Question: I have 15-minute timestep data of a quantity for serveral years...
| Datetime | Quantity |
| -------- | -------- |
| 01/07/2018 00:15 | 6.96 |
| 01/07/2018 00:30 | 6.48 |
| 01/07/2018 00:45 | 6.96 |
| 01/07/2018 01:00 | 6.72 |
| . | . |
| . | . |
I am using Pandas. How do I produce a bar plot with months on the horizontal axis; and a series (set of bars) for each year; with the height of each bar being the total quantity for that month & year.
Exactly like this:

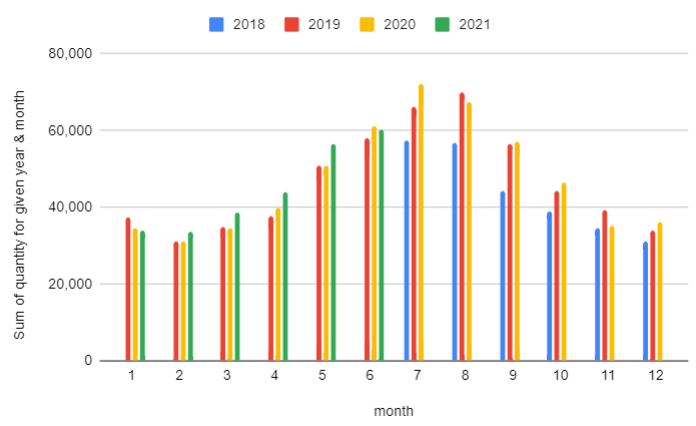
Answer: Fake dataframe creation:
'''
df = pd.DataFrame()
df['Datetime'] = pd.date_range(start = '01/07/2018', end = '13/08/2021', freq = '15min')
df['Quantity'] = np.random.rand(len(df))
'''
Starting from this point, you should extract month and year and save them in separate columns:
'''
df['month'] = df['Datetime'].dt.month
df['year'] = df['Datetime'].dt.year
'''
Then you have to compute the sum of ''Quantity'' by month for each year:
'''
df = df.groupby(by = ['month', 'year'])['Quantity'].sum().reset_index()
'''
After this passage, you should have a dataframe like this:
'''
Datetime Quantity month year
0 2018-01-07 00:00:00 0.226113 1 2018
1 2018-01-07 00:15:00 0.222872 1 2018
2 2018-01-07 00:30:00 0.835484 1 2018
3 2018-01-07 00:45:00 0.775771 1 2018
4 2018-01-07 01:00:00 0.972559 1 2018
5 2018-01-07 01:15:00 0.418036 1 2018
6 2018-01-07 01:30:00 0.902843 1 2018
7 2018-01-07 01:45:00 0.012441 1 2018
8 2018-01-07 02:00:00 0.883437 1 2018
9 2018-01-07 02:15:00 0.183561 1 2018
'''
Now the dataframe is ready to be plotted; using seaborn:
'''
fig, ax = plt.subplots()
sns.barplot(ax = ax, data = df, x = 'month', y = 'Quantity', hue = 'year')
plt.show()
'''
## Complete Code
'''
import pandas as pd
import numpy as np
import matplotlib.pyplot as plt
import seaborn as sns
df = pd.DataFrame()
df['Datetime'] = pd.date_range(start = '01/07/2018', end = '13/08/2021', freq = '15min')
df['Quantity'] = np.random.rand(len(df))
df['month'] = df['Datetime'].dt.month
df['year'] = df['Datetime'].dt.year
df = df.groupby(by = ['month', 'year'])['Quantity'].sum().reset_index()
fig, ax = plt.subplots()
sns.barplot(ax = ax, data = df, x = 'month', y = 'Quantity', hue = 'year')
plt.show()
'''
<URL>